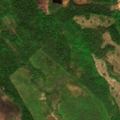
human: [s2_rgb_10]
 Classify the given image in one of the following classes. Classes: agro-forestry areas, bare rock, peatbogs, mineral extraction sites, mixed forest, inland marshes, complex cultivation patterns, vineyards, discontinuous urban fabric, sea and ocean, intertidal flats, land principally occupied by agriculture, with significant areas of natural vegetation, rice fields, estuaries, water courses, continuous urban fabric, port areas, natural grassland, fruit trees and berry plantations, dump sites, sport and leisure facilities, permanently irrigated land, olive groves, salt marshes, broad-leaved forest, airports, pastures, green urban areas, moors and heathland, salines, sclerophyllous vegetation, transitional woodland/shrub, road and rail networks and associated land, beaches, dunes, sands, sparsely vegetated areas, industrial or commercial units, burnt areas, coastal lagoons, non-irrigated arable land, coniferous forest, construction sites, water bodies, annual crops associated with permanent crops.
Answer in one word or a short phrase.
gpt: coniferous forest, mixed forest, transitional woodland/shrub, peatbogs